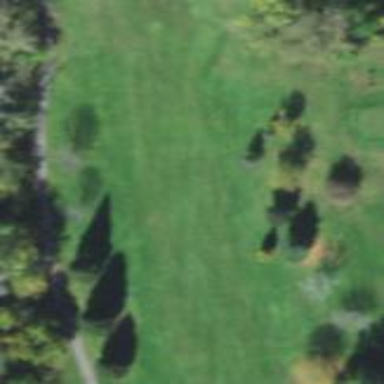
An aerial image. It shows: Golf fairway in the image.